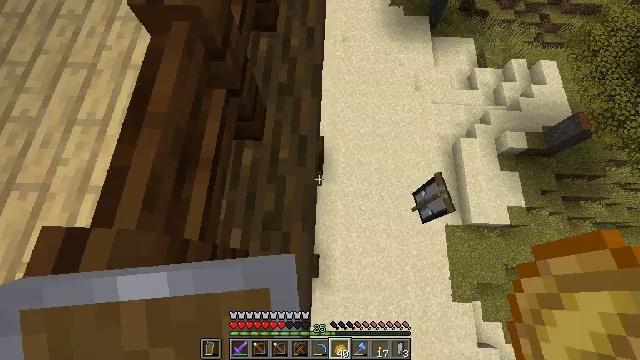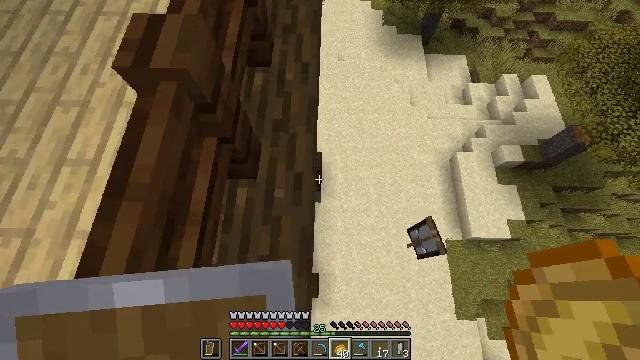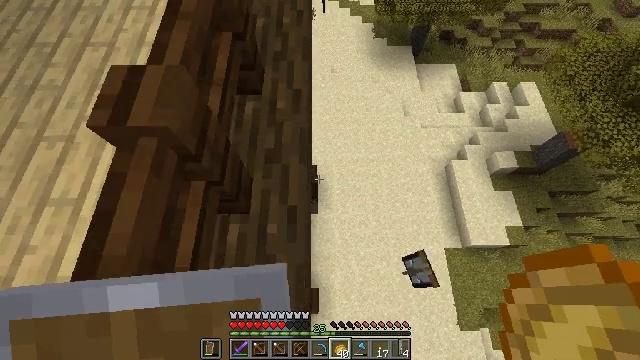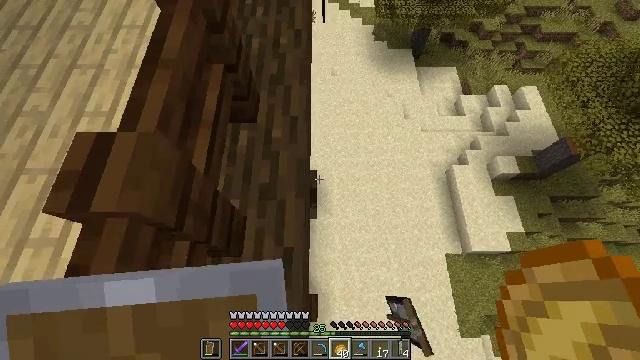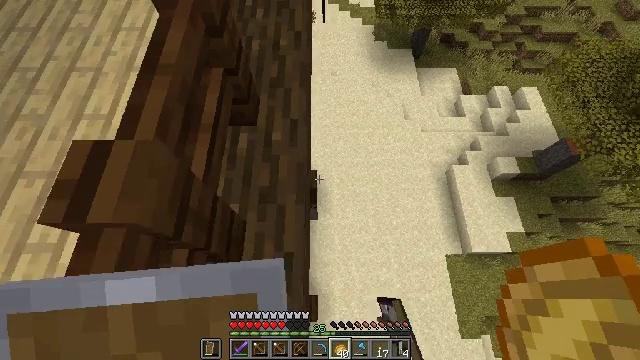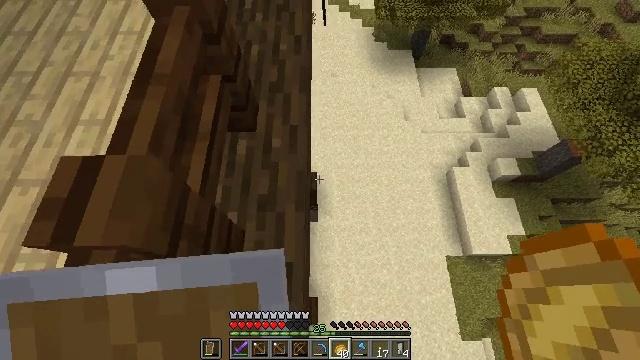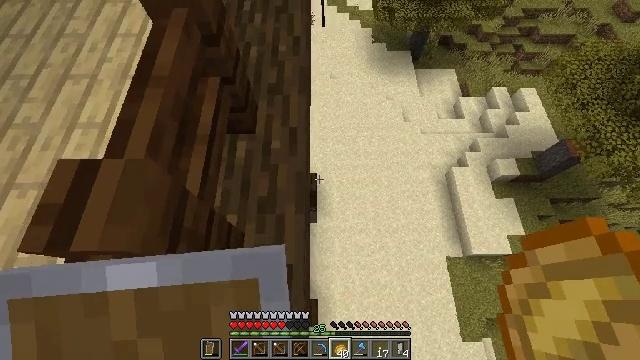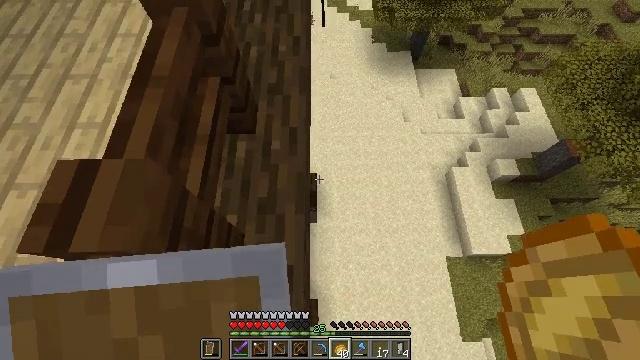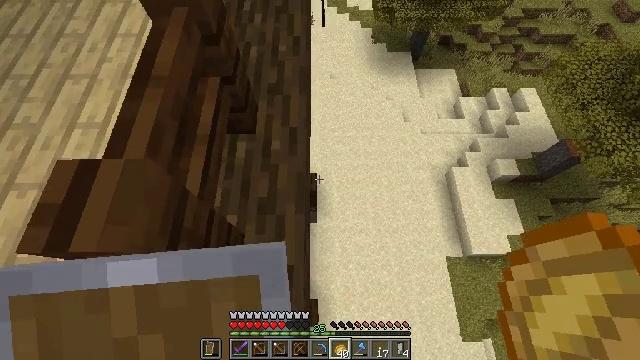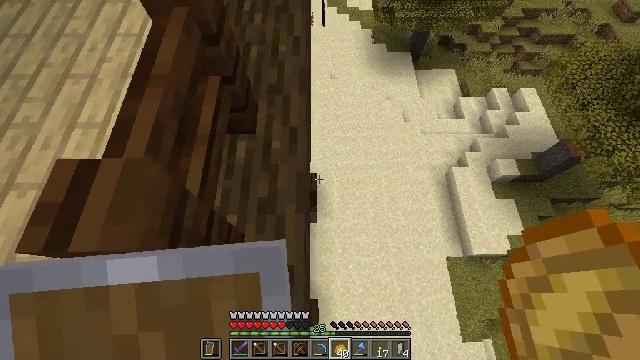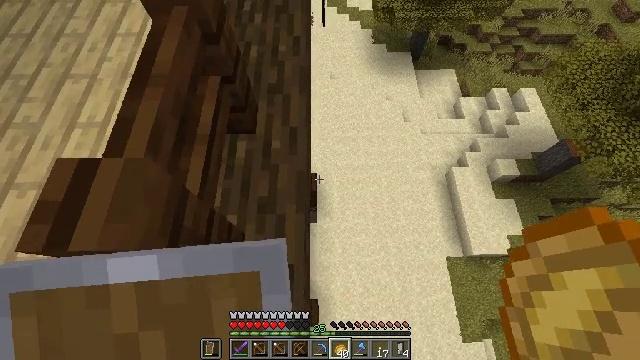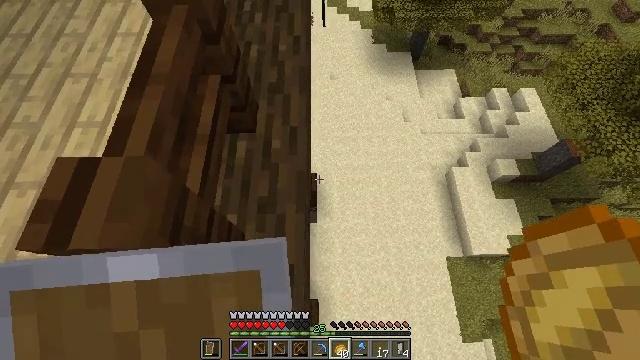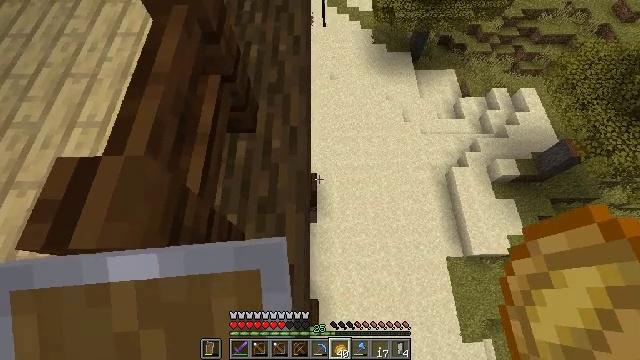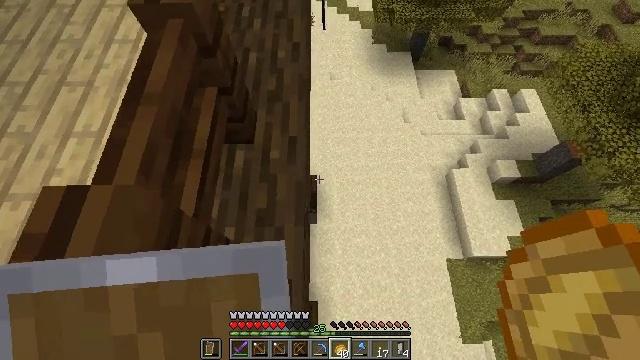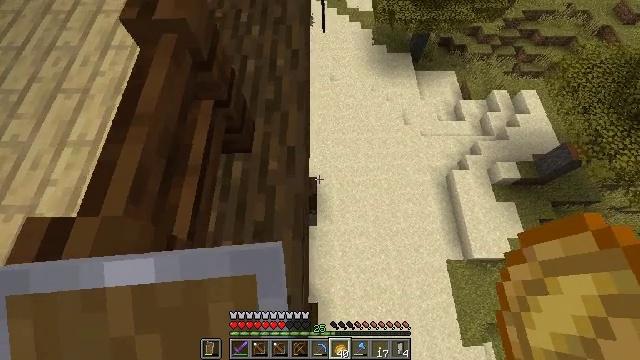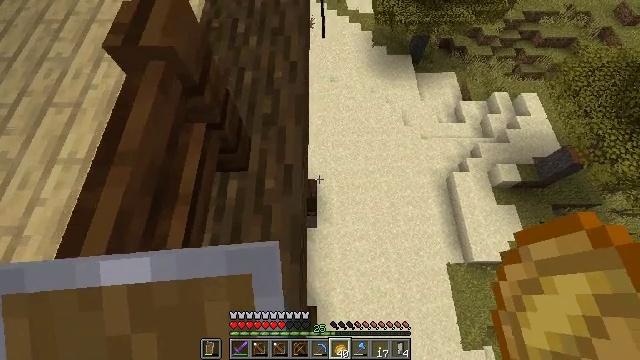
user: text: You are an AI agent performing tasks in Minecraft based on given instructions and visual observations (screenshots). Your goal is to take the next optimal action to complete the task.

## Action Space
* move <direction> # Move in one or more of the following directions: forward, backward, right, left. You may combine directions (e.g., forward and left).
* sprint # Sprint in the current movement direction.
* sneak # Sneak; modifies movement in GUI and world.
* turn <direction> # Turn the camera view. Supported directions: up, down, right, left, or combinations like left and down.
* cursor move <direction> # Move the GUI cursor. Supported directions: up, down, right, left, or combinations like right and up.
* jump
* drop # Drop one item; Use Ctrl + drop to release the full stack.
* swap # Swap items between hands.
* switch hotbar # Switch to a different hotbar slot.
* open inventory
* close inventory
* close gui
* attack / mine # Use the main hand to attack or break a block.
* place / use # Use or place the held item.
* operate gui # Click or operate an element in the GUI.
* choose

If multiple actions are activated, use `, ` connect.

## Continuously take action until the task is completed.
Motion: motion action
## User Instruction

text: Mine the white wall banner from the wall.
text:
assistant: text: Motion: move forward
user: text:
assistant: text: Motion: move forward, turn right and up
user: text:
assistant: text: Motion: no_op
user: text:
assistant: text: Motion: no_op
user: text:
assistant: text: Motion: no_op
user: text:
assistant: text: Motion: no_op
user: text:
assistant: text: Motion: no_op
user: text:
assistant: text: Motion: no_op
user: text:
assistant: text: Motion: no_op
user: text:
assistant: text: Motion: no_op
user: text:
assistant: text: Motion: no_op
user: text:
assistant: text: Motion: no_op
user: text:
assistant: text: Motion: move forward
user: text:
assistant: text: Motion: move forward
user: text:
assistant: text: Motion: move forward
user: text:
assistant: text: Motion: move forward
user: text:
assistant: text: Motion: move forward
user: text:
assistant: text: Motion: move forward
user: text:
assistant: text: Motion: move forward
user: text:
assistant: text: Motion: move forward
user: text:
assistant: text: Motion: move forward
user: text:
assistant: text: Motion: move forward
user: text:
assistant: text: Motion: move forward
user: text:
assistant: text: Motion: move forward
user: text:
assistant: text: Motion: move forward
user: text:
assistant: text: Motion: move forward
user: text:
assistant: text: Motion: move forward
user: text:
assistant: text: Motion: move forward
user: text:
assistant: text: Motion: move forward
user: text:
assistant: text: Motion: move forward